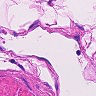
Metastatic tissue present: no